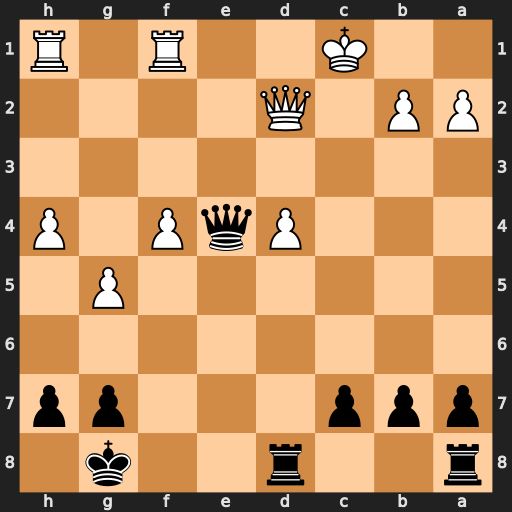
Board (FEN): r2r2k1/ppp3pp/8/6P1/3PqP1P/8/PP1Q4/2K2R1R
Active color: b
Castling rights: -
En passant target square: -
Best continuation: Rxd4 Qc2 Rc4 Qxc4+ Qxc4+